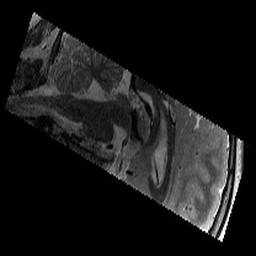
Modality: T2w
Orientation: sagittal
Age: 10
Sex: male
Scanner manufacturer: siemens
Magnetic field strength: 3 T
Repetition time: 9.23 s
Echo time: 0.067 s